Field crop: tomato
Growth stage: 2
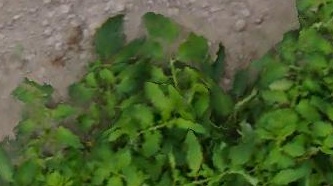
Species: tomato